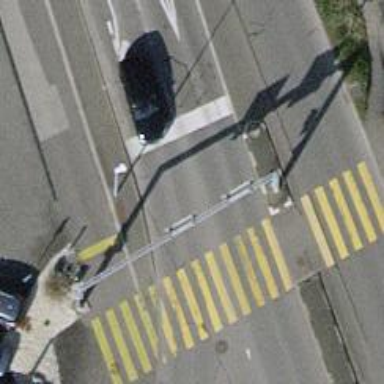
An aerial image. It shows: Asphalt sidewalk along the footway.